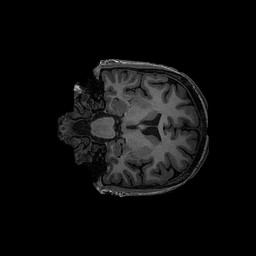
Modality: T1w
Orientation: coronal
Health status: ill
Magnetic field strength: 3 T